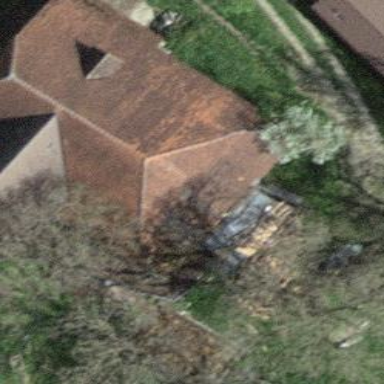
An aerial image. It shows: Rural barn.